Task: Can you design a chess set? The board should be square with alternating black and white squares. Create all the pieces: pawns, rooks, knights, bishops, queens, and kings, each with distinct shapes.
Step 3695:
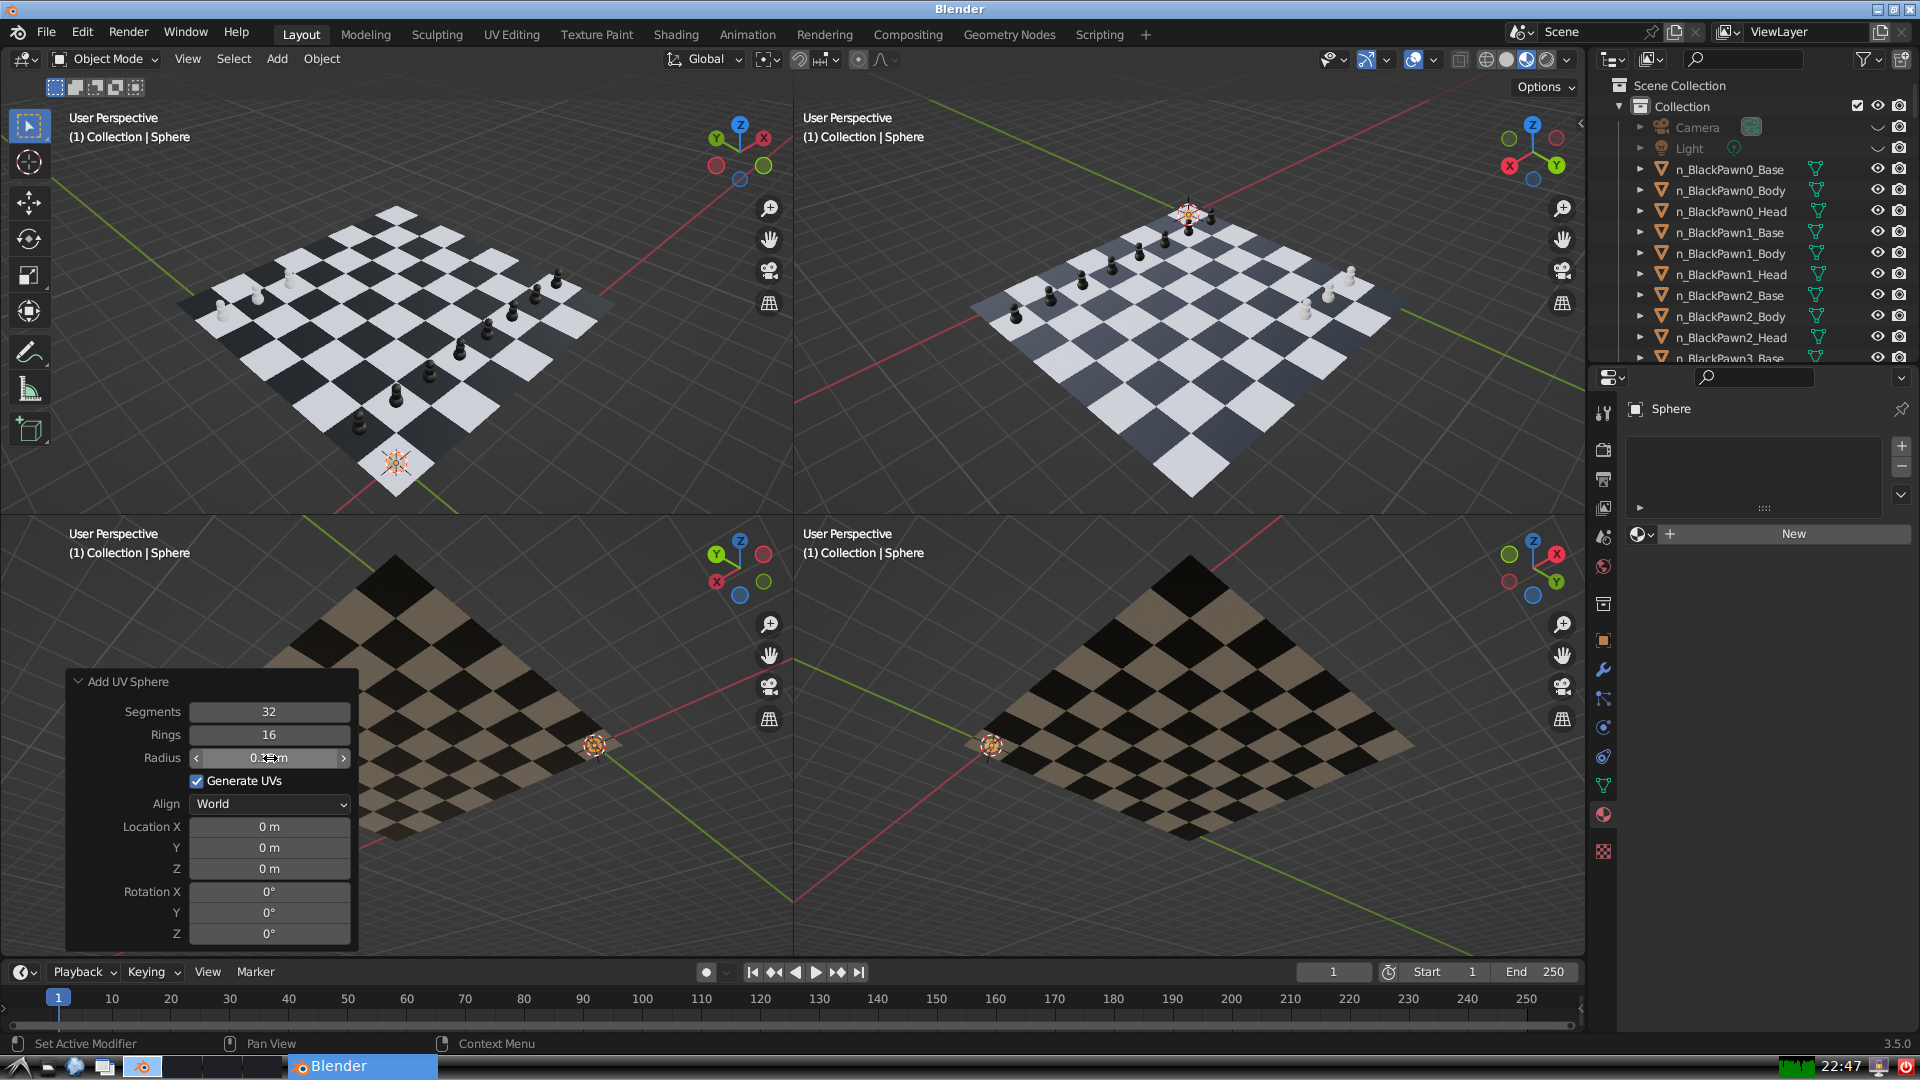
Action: {"mouse_move": [960, 540]}